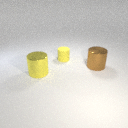
large yellow metal cylinder in front of small yellow rubber cylinder